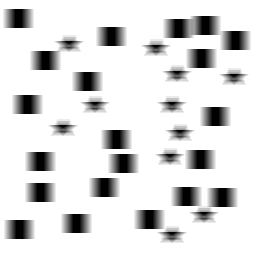
Squares: 21
Triangles: 0
Stars: 11
Total shapes: 32